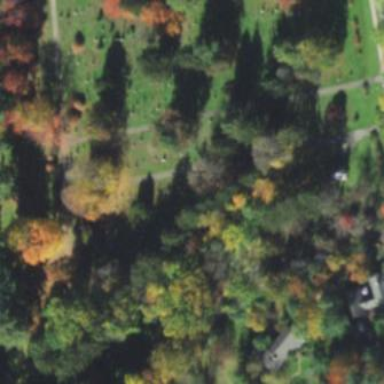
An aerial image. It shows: Cemetery.